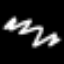
Label: squiggle